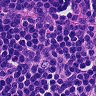
Metastatic tissue present: no